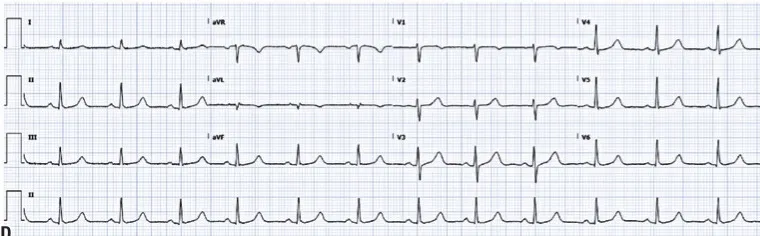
Electrocardiogram 6 hours after admission.
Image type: electrography (ekg)